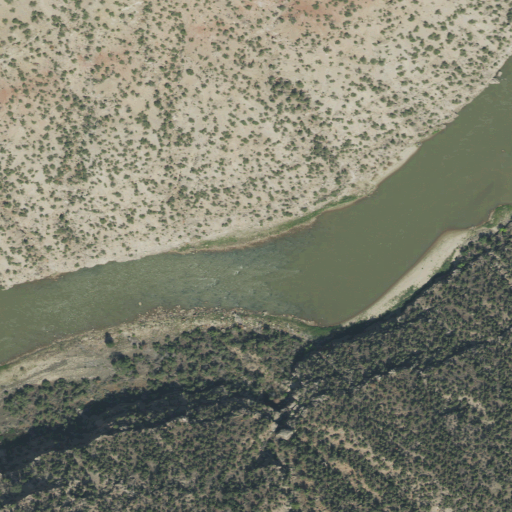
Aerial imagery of valley in Utah named Whirlpool Canyon containing shrub, evergreen forest, open water, woody wetlands, grassland, and deciduous forest